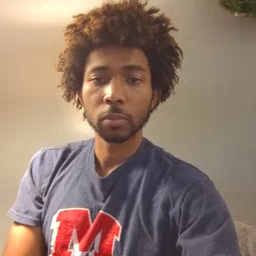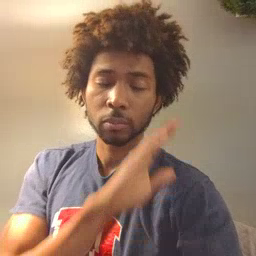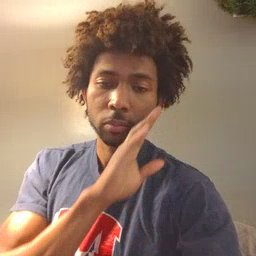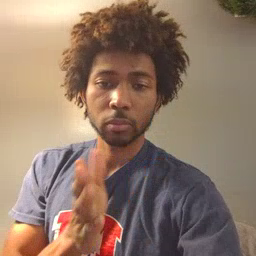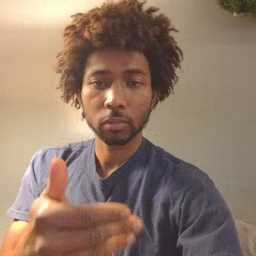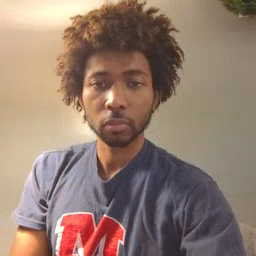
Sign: bedroom